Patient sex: F
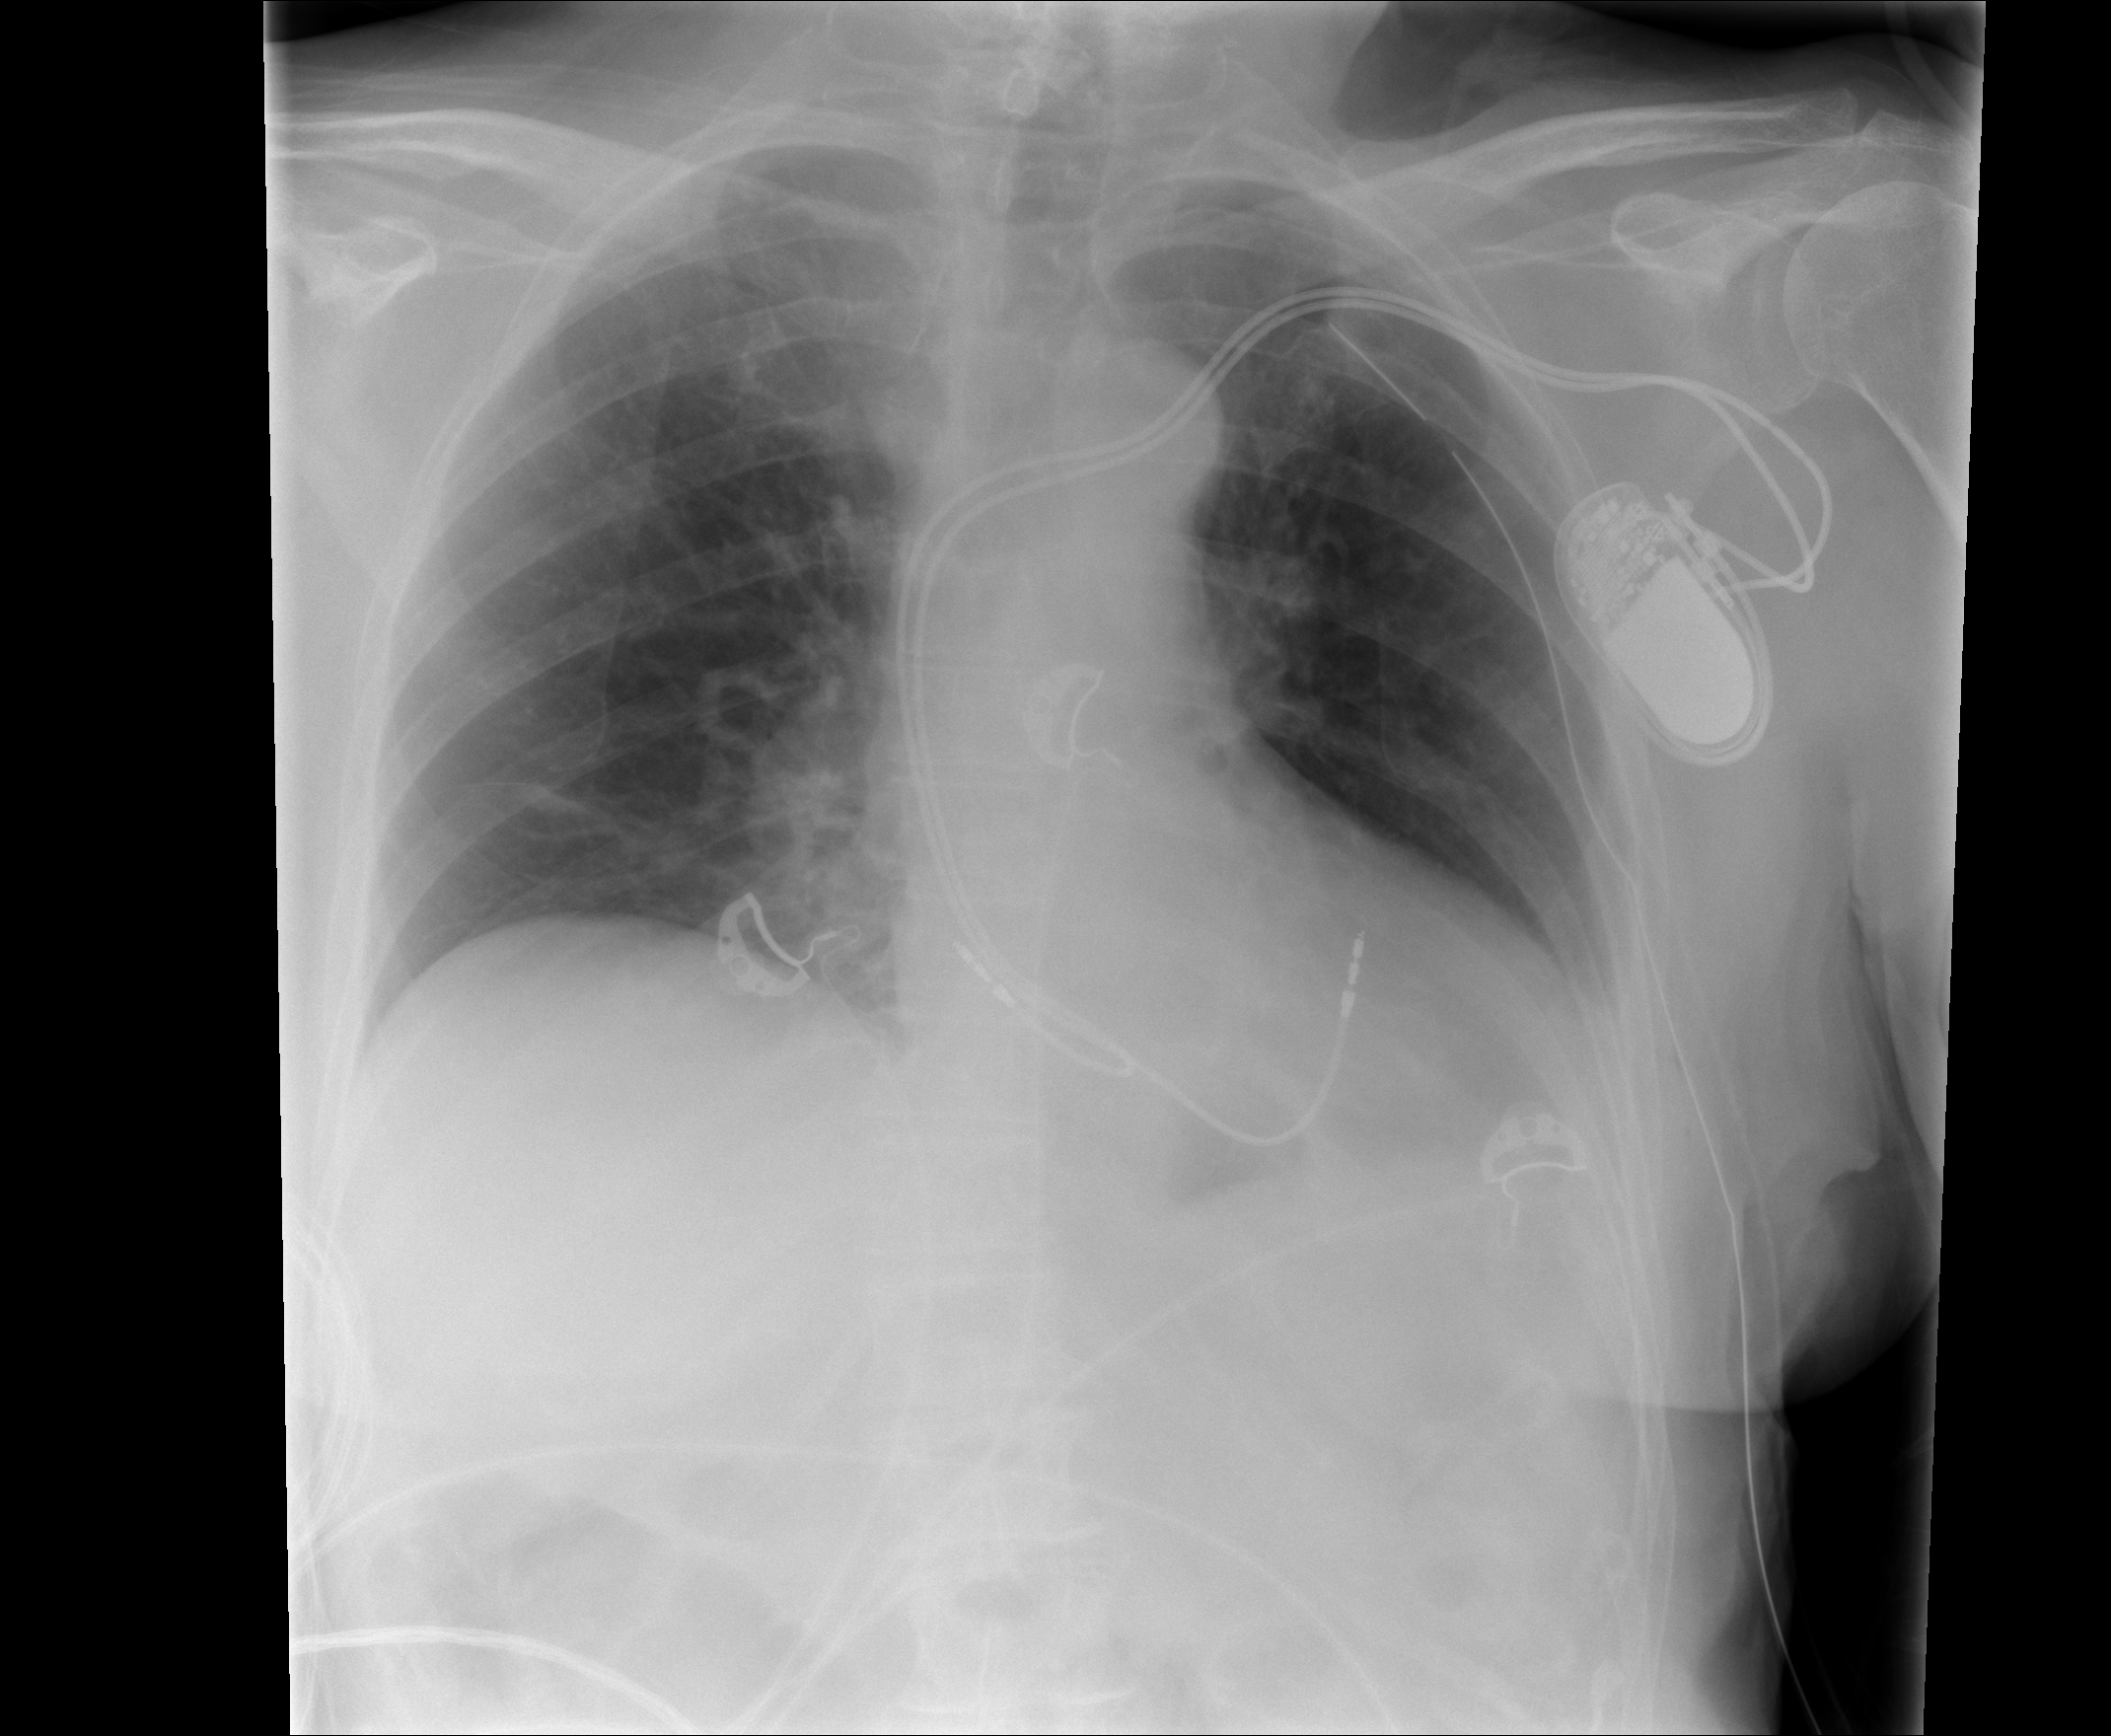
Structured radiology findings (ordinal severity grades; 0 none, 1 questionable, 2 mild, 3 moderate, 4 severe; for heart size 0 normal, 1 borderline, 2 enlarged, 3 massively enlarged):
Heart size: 1
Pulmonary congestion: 2
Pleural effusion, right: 0
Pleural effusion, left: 0
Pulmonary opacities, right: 0
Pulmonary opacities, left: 0
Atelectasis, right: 0
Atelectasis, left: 0